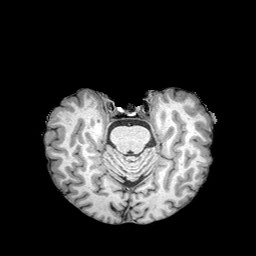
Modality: T1w
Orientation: coronal
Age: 72
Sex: male
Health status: healthy